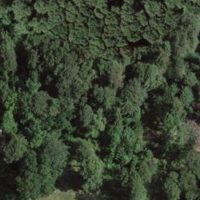
EUNIS habitat code: 41
Species observed at this site:
Fagus sylvatica
Prunus spinosa
Mercurialis perennis